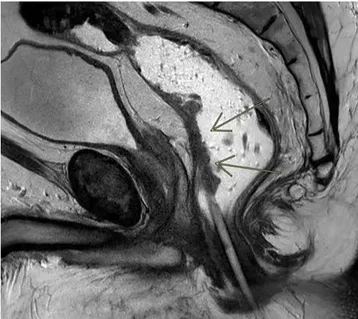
MRI rectal cancer at baseline.
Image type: radiology (mri)